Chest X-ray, PA view. Patient: 54 years old, sex M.
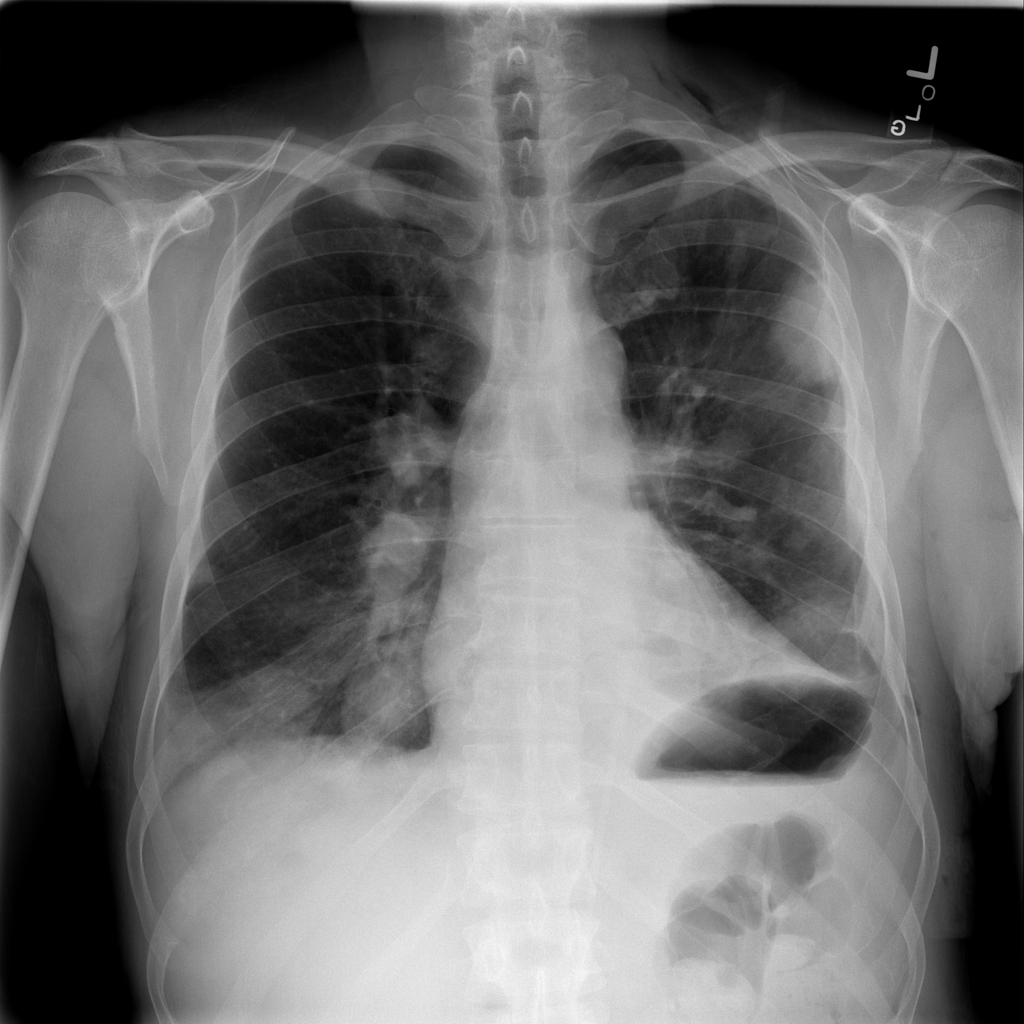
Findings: Atelectasis, Effusion, Nodule, Pneumothorax